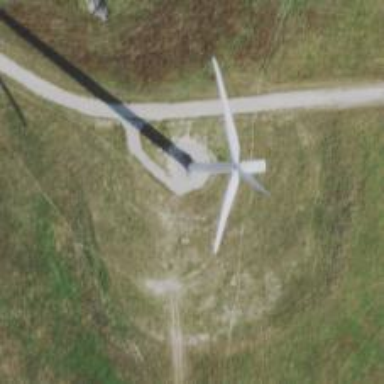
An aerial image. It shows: Wind generator using wind turbines of horizontal axis.